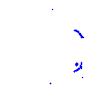
Particle: kaon